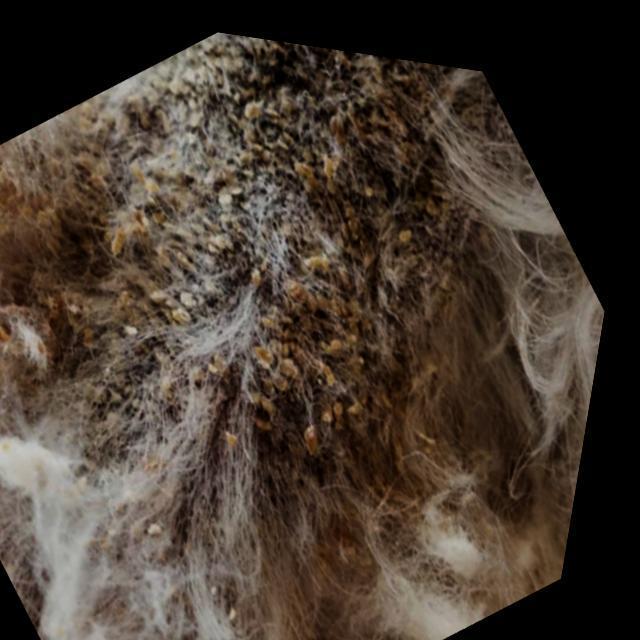
Canine fungal skin infection — characterized by alopecia, scaling, crusting, and circular lesions. Common agents include Malassezia and Candida species.